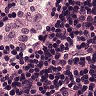
Metastatic tissue present: no